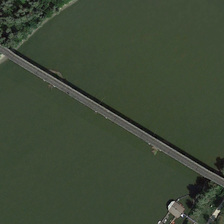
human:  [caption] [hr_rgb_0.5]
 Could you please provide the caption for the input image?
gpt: a long bridge is over a river with many green trees in two sides .

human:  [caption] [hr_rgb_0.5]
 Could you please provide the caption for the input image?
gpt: a long bridge is over a river with many green trees in two sides .

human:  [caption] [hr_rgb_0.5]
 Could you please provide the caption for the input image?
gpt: a long bridge is between the two mountains .

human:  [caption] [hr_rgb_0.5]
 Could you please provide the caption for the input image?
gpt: a small river is between the two hills .

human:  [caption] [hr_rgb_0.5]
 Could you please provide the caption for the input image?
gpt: a long bridge is between the two mountains .